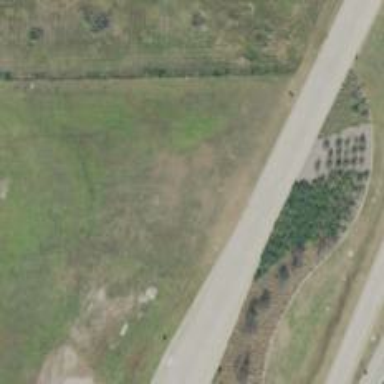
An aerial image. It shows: Secondary road with frontage road alongside.